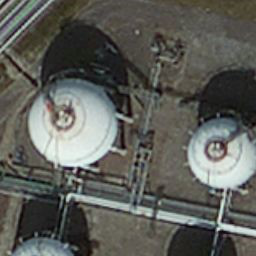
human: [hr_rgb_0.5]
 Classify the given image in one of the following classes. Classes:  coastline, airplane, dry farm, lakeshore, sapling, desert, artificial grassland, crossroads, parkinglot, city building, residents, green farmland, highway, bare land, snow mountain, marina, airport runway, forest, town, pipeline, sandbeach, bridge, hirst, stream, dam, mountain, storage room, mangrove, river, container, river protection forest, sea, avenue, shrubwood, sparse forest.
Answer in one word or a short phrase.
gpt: storage room